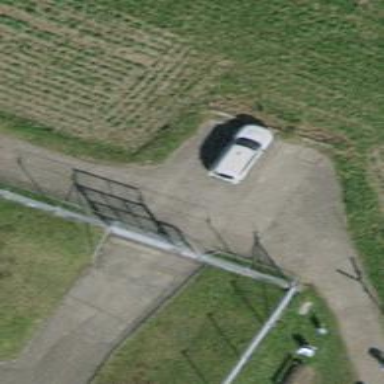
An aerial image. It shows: Gate.